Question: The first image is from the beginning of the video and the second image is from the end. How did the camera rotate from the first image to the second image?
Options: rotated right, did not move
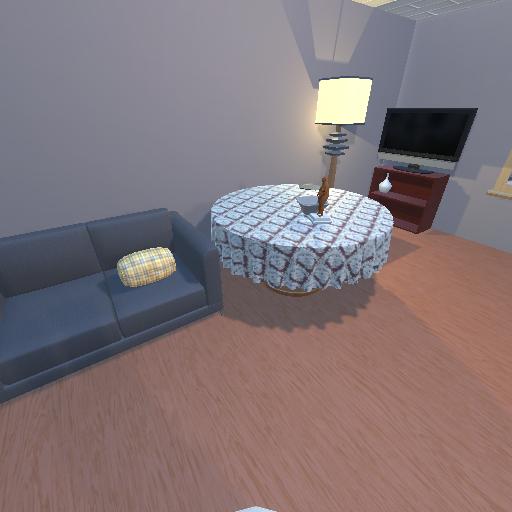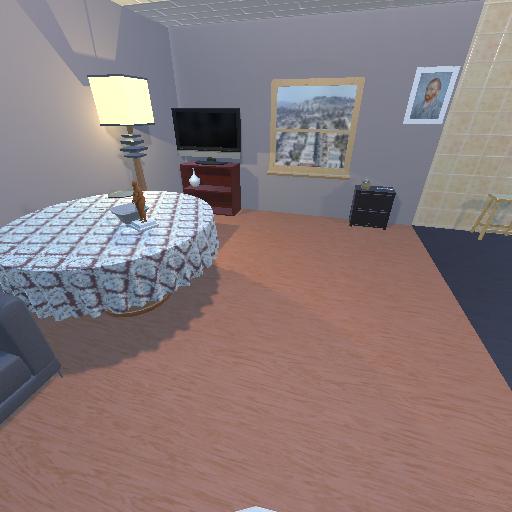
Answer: rotated right